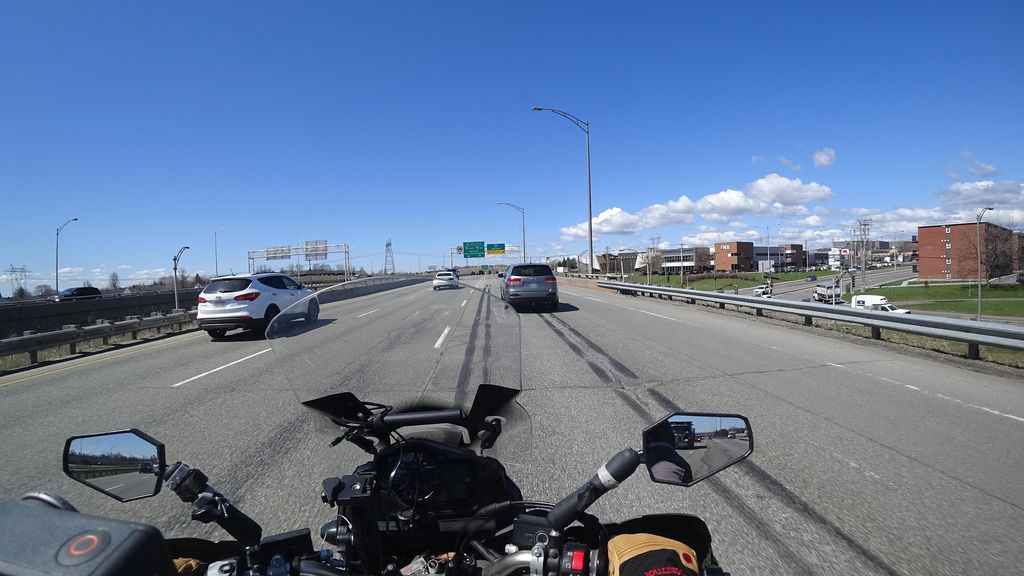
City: quebec_city